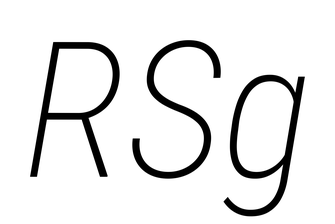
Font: Roboto-Italic_Condensed_ExtraLight_Italic